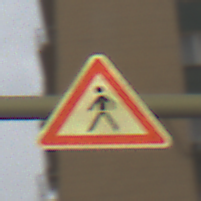
Verkehrszeichen: FussgaengerRechts
Umgebung: Outdoor, Urban
Tageszeit: MorningAfternoon
Wetter: Overcast
Licht: Natural
Jahreszeit: NotSpecified
Kontrast: LowContrast